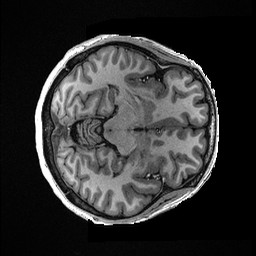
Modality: T1w
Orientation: axial
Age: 43
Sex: female
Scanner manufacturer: ge
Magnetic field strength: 3 T
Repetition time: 0.006952 s
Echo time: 0.00292 s